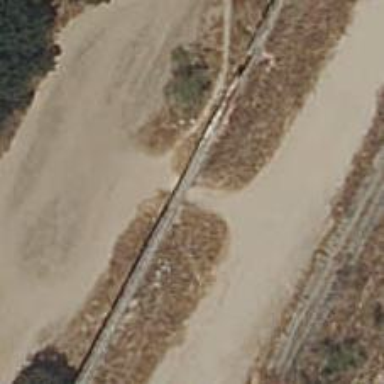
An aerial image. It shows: Entrance with barrier.